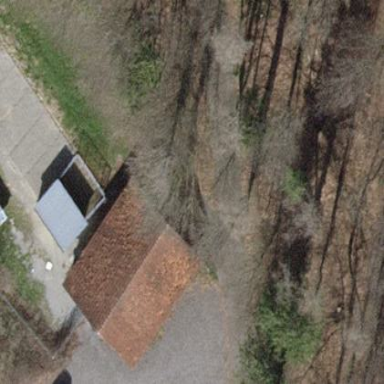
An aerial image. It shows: Shed building.